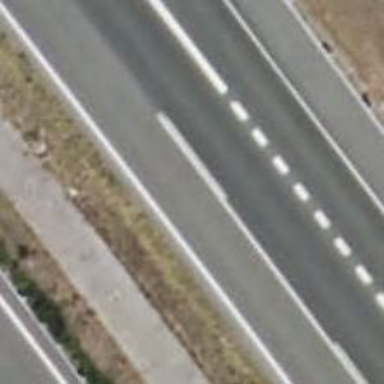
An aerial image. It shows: View of motorway.